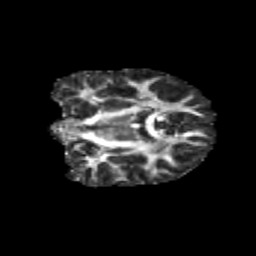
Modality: FA
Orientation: coronal
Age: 10
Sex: male
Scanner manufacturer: siemens
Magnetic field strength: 3 T
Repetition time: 3.8 s
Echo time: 0.07 s